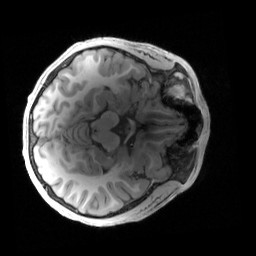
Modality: T1w
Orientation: axial